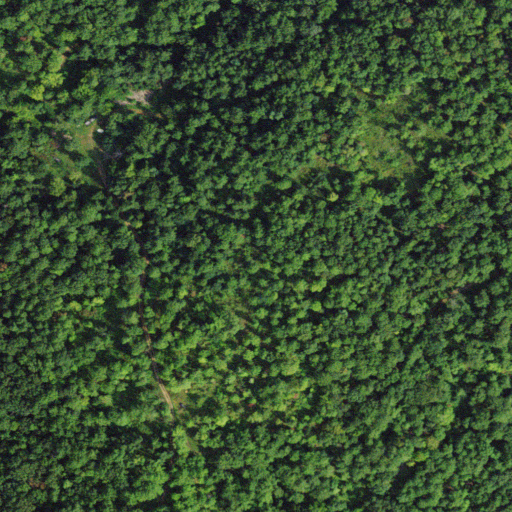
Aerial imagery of mountain in Virginia named Lonesome Mountain containing deciduous forest and open development